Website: lowes
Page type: account-selection
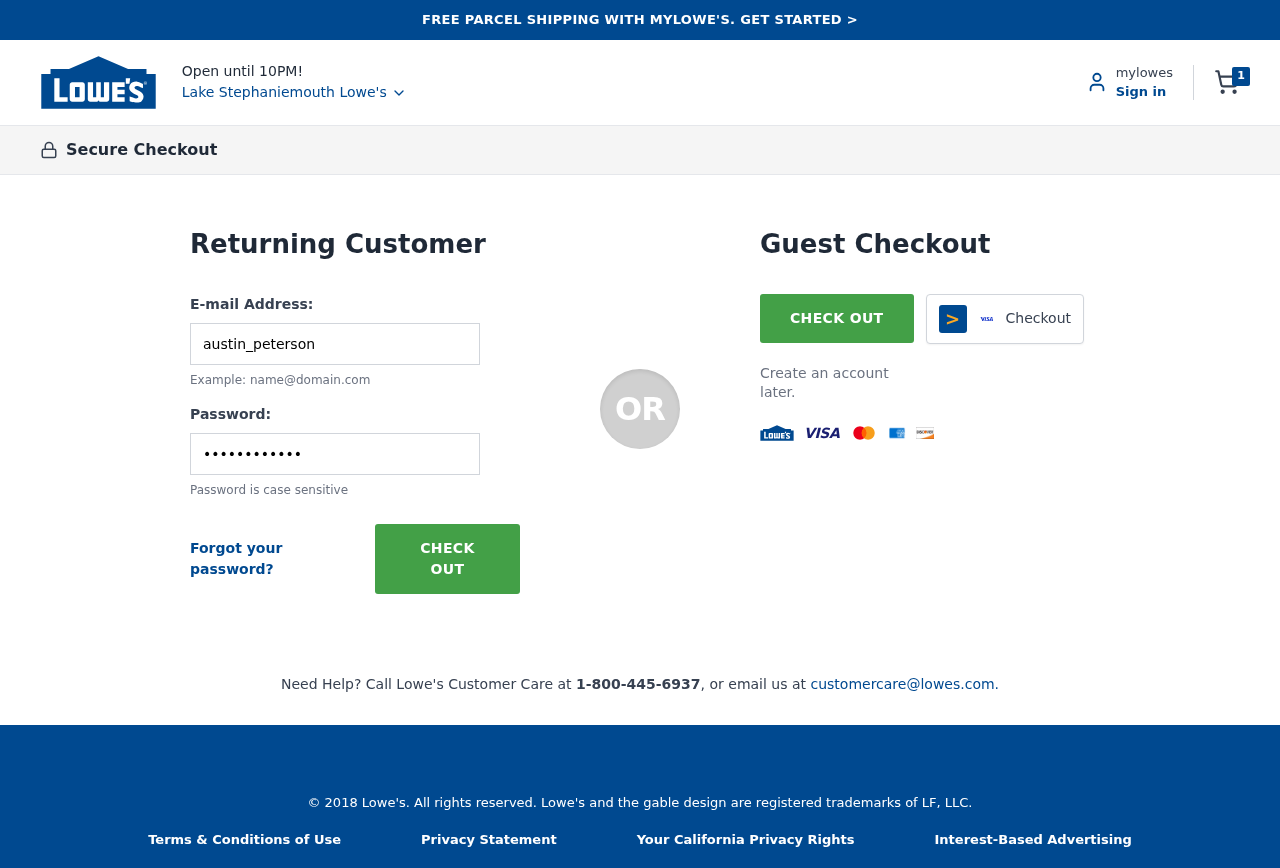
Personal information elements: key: PII_CITY
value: Lake Stephaniemouth Lowe's
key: PII_LOGIN_USERNAME
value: austin_peterson
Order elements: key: ORDER_NUM_ITEMS
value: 1